Aerial crown-view tile of a tropical tree (Barro Colorado Island, Panama), acquired 20240918:
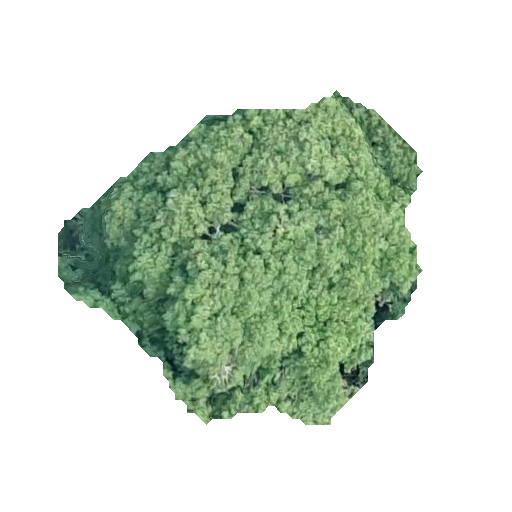
Species: Handroanthus guayacan
GBIF accepted scientific name: Handroanthus guayacan
Crown area: 129.352 m²